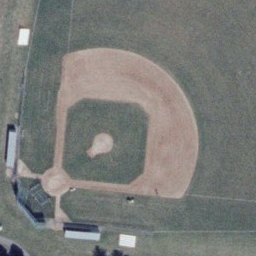
Label: baseball diamond